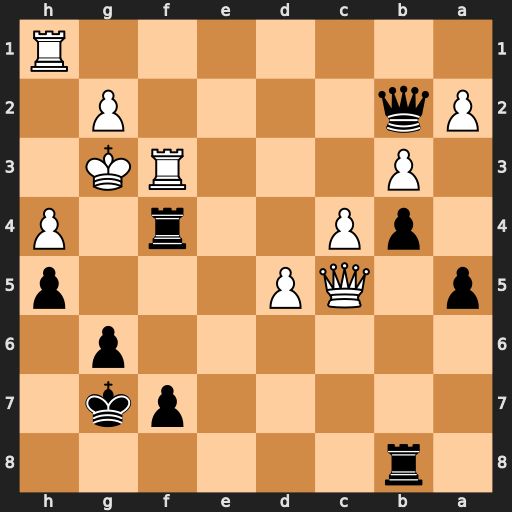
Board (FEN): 1r6/5pk1/6p1/p1QP3p/1pP2r1P/1P3RK1/Pq4P1/7R
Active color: b
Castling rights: -
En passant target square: -
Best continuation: Rg4+ Kh3 Qxg2#